Interaction volume radius: 5 \u00c5
Interaction volume height: 50 \u00c5
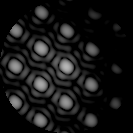
Disorder parameter: 0.01534